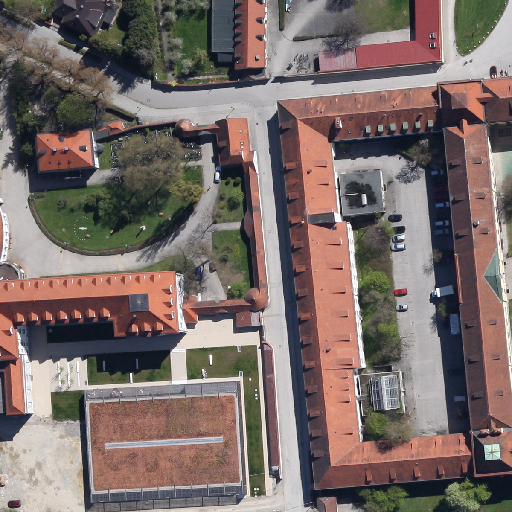
Referring expression: road